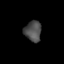
Tissue: skin
Cell type: Epithelial cells
Senescence score: 0.2396
Nuclear area (px): 341
Mean DAPI intensity: 76.604